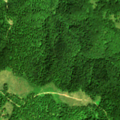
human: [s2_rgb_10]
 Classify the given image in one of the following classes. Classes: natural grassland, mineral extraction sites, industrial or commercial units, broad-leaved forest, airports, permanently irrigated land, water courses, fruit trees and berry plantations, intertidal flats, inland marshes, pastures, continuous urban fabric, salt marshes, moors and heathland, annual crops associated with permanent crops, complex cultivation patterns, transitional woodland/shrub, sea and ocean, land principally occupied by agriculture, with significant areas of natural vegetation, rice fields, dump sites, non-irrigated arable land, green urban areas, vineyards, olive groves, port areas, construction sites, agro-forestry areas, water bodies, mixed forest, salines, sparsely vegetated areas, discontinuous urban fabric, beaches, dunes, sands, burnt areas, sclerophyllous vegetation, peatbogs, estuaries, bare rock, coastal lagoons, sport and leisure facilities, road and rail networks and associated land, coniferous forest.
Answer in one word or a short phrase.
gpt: broad-leaved forest, transitional woodland/shrub